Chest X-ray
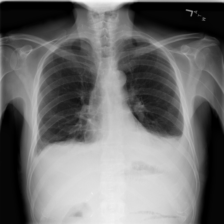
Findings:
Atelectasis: positive
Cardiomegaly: negative
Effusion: positive
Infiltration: positive
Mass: negative
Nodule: negative
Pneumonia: negative
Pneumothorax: negative
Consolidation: negative
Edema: negative
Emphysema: negative
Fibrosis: negative
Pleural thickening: negative
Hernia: negative